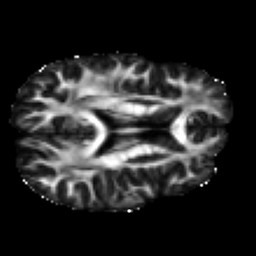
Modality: FA
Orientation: axial
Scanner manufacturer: ge
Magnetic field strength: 3 T
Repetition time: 7.98 s
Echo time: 0.0701 s